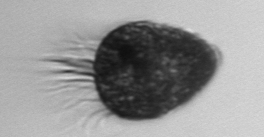
Label: Strombidium_morphotype2